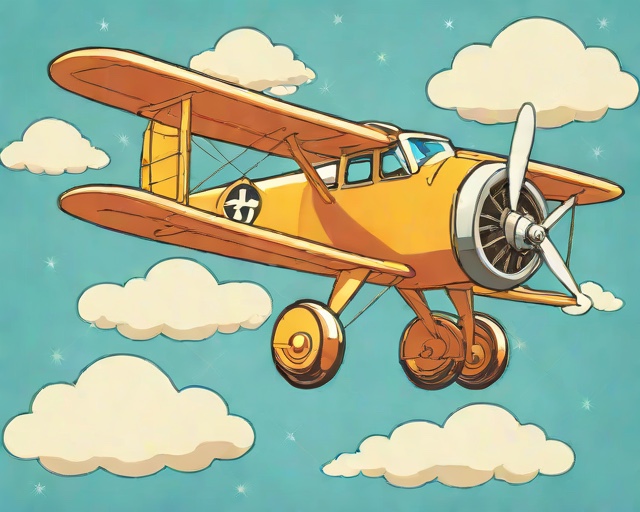
Category: New Baby